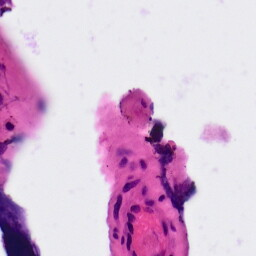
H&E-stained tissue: Ovarian